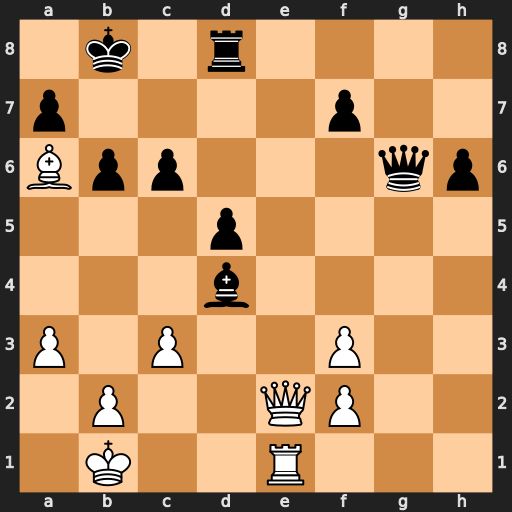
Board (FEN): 1k1r4/p4p2/Bpp3qp/3p4/3b4/P1P2P2/1P2QP2/1K2R3
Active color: w
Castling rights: -
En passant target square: -
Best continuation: Bd3 Qg7 cxd4